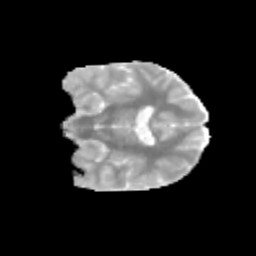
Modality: MD
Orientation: coronal
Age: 9
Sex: male
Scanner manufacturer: siemens
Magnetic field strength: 3 T
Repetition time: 3.8 s
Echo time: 0.07 s